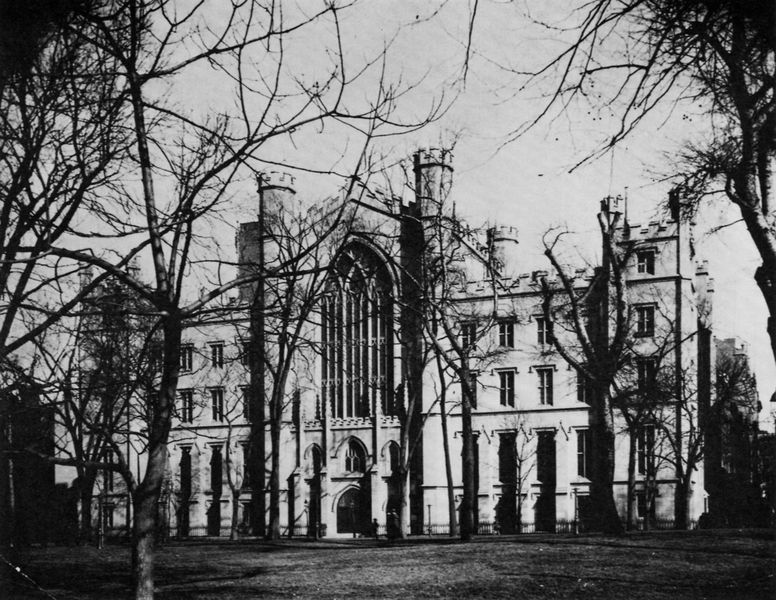
Titel: Universität der Stadt New York (Washington Platz)
Künstler: Amerikanischer Photograph
Schlagwörter: baum, himmel, laub, schatten, weiß, bäume, äste, fenster, glas, grau, licht, schwarz, straße, tür, gebäude, gras, haus, park, rasen, schloss, weg, wiese, architektur, ast, stamm, zweige, gotik, wald, turm, garten, bogen, fassade, giebel, herbst, winter, tor, zinnen, foto, fotografie, photographie, eingang, arkade, burg, türme, zweig, schwarzweiß, photo, portal, villa, risalit, gotisch, rosette, spitzbogen, portikus, etagen, geschosse, blattlos, stockwerke, stumpf, aufnahme, zinne, gotisierend, palsat, turmfenster, r